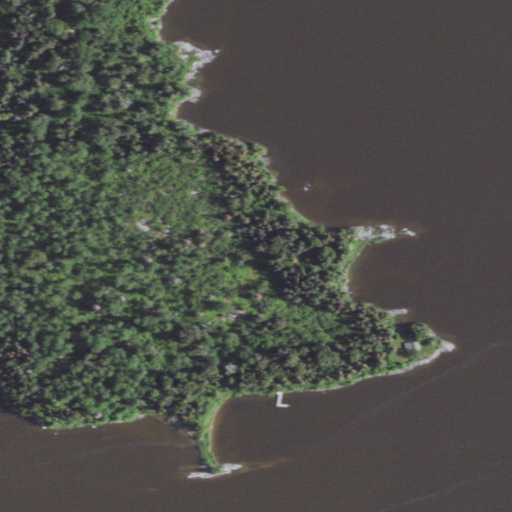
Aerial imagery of island in Minnesota named Lambert Island containing open water, woody wetlands, evergreen forest, deciduous forest, and herbaceous wetlands